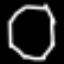
Label: octagon